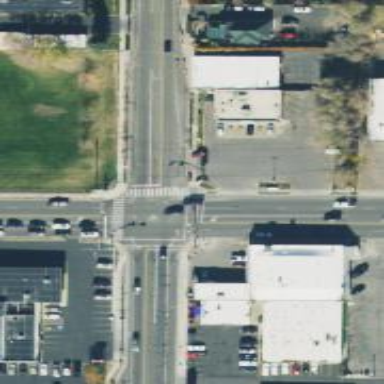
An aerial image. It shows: Crossing on the road with line markings.